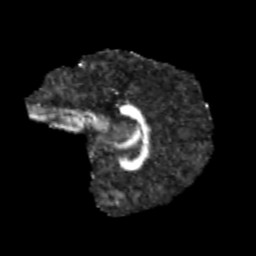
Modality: FA
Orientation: sagittal
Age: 13
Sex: female
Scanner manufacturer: siemens
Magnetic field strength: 3 T
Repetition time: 3.8 s
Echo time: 0.07 s